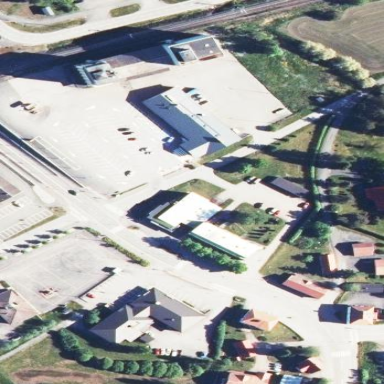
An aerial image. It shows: Retail area.